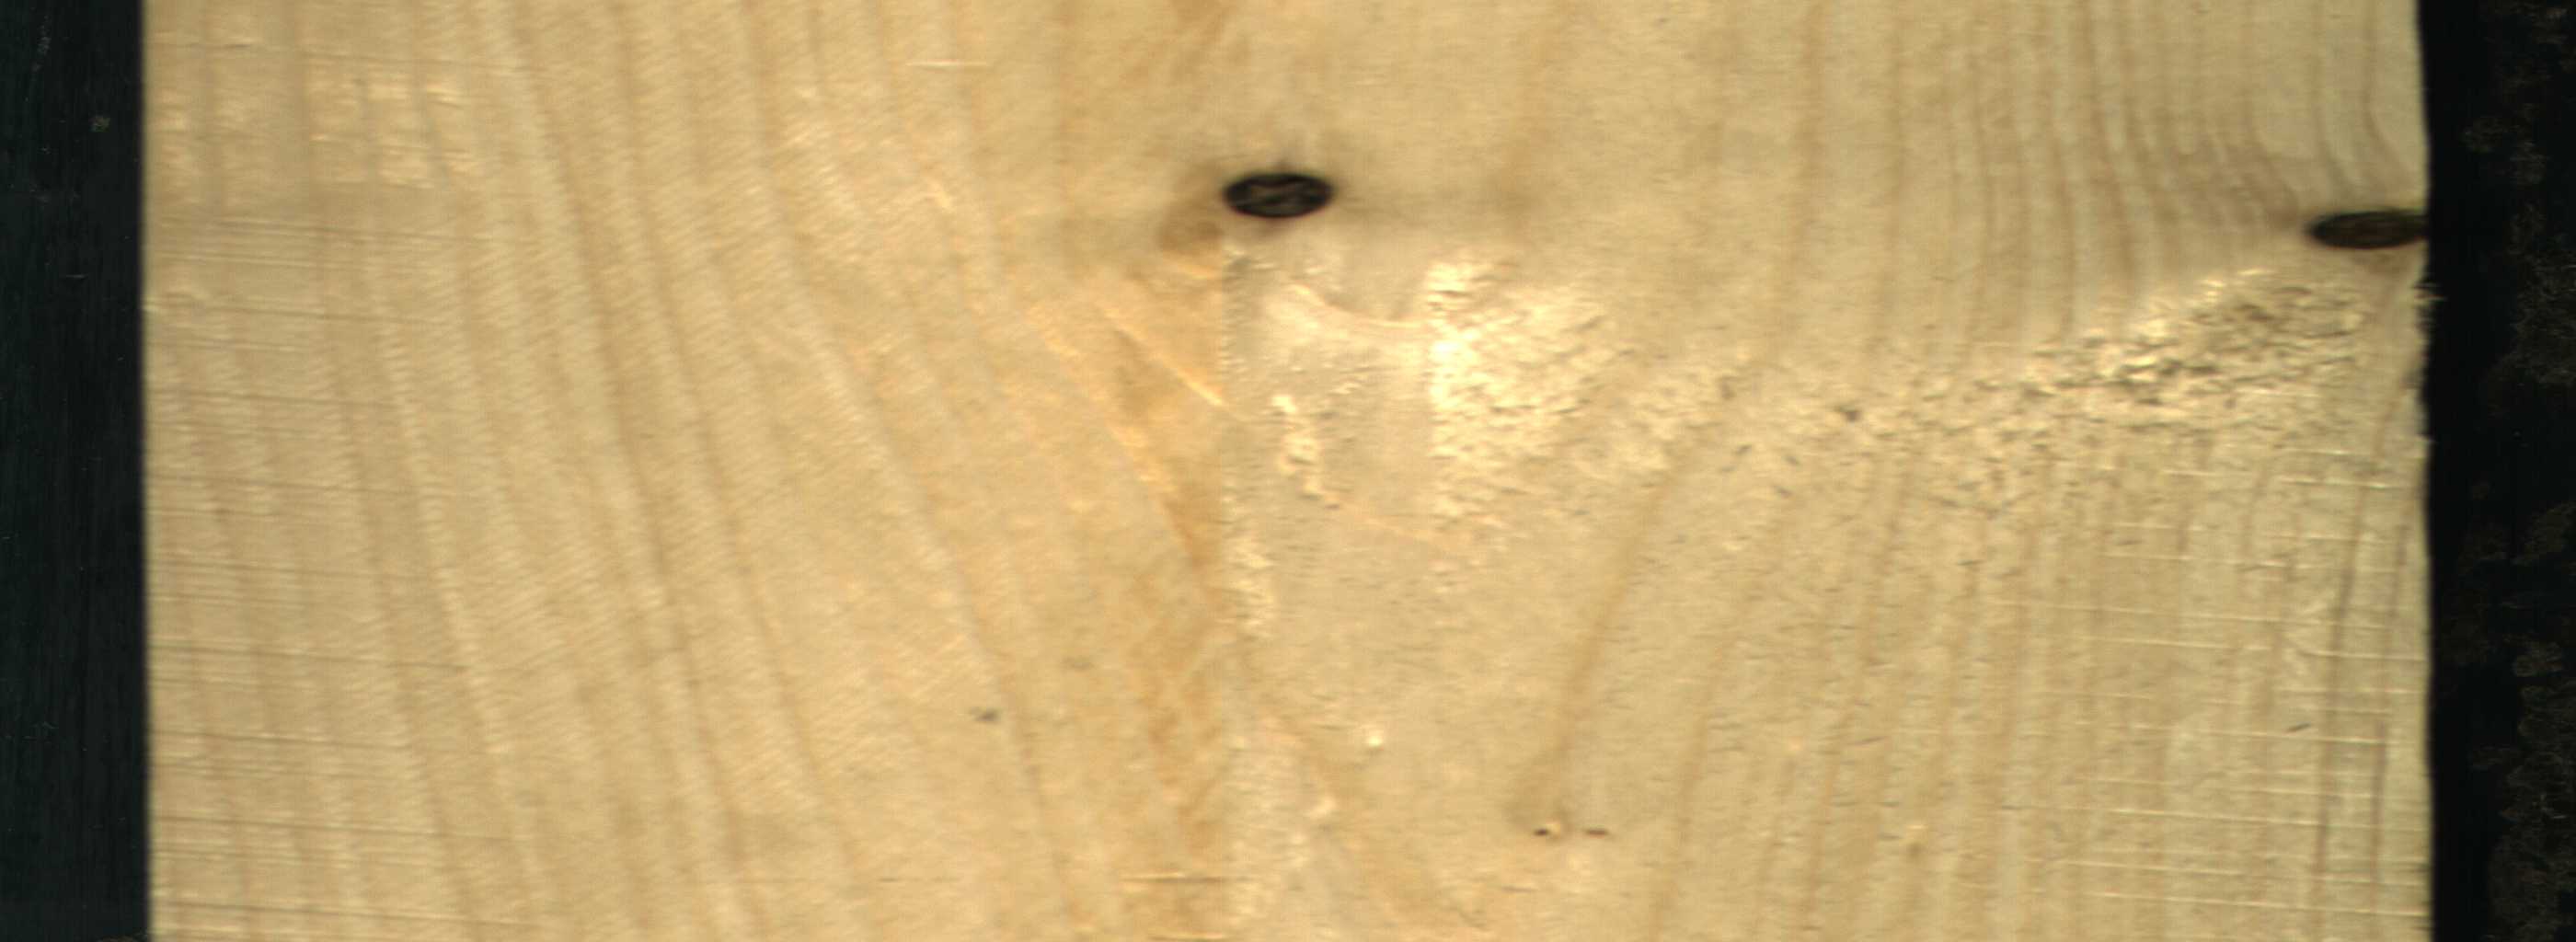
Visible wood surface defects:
Dead_Knot
Dead_Knot